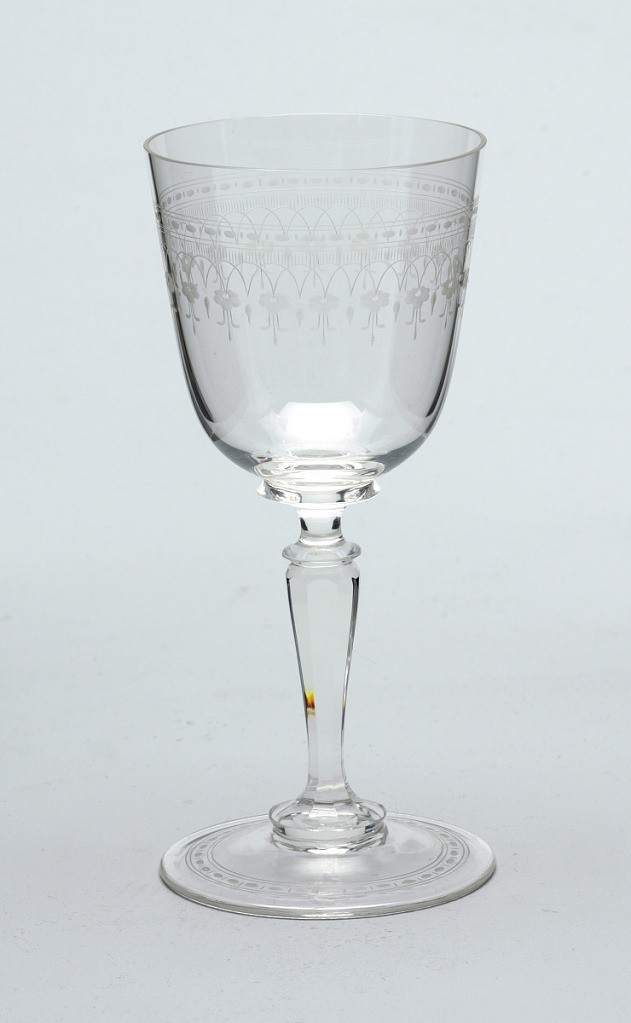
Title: No. 168
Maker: Ludwig Lobmeyr, Austrian, 1829 - 1917
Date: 1871
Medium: Mouth-blown crystal, facet-cut and polished
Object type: White wine glass
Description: Mouth-blown crystal, partly facet-cut and polished, with a dainty floral engraved border